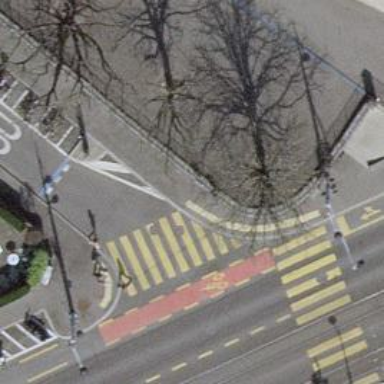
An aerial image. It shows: Kerb serving as barrier.